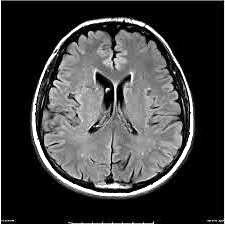
Label: notumor